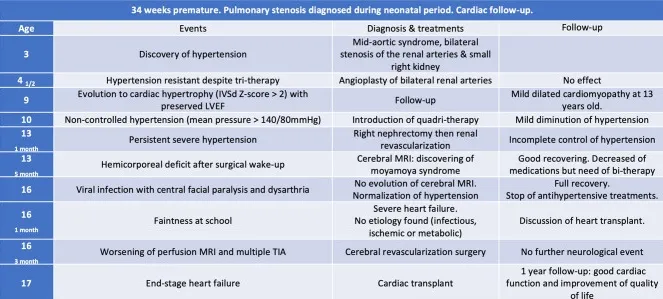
Timeline table, resuming evolution of neurological and cardiac disease. The patient's written consent was obtained for publication.
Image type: chart (chart)